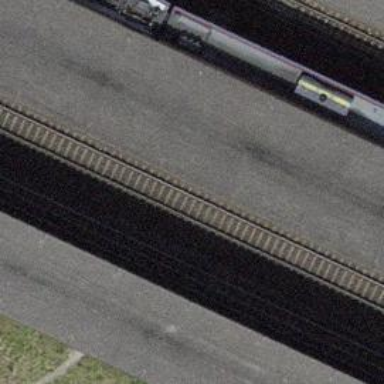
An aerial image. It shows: Stop position for public transport at railway stop.